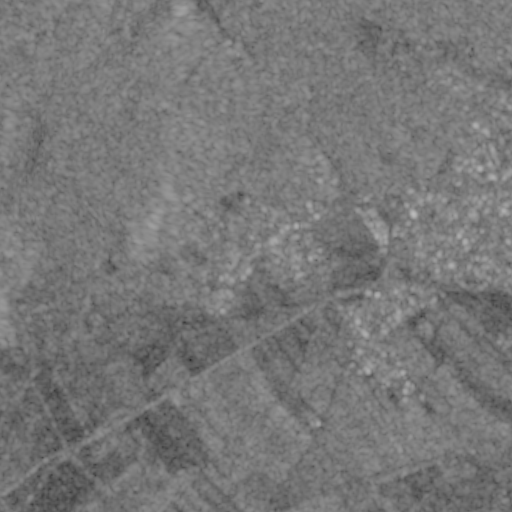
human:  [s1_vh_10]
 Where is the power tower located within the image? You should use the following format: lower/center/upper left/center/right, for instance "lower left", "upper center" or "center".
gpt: The power tower is located in the lower right of the image.
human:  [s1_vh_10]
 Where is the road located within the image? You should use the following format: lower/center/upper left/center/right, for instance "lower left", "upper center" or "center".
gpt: There is no road in the image.

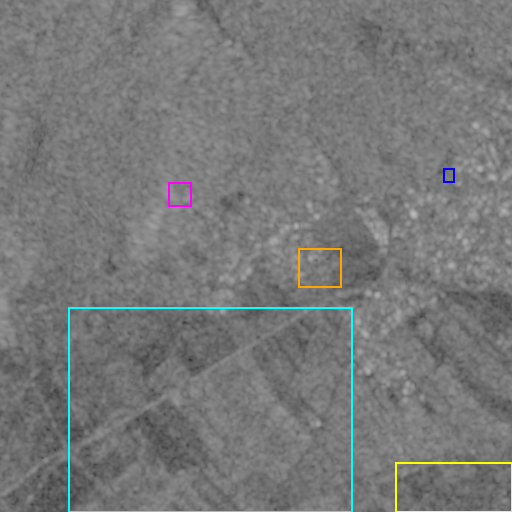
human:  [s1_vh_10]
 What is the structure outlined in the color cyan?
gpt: The structure outlined in cyan is a crop field.
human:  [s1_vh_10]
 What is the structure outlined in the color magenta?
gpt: The structure outlined in magenta is a landfill.
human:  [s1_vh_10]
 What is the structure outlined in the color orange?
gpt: The structure outlined in orange is a park.
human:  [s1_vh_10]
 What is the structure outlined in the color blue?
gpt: The structure outlined in blue is a parking lot.
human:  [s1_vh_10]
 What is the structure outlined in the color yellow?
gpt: The structure outlined in yellow is a quarry.
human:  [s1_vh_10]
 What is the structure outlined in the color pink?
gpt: There is no pink outline.